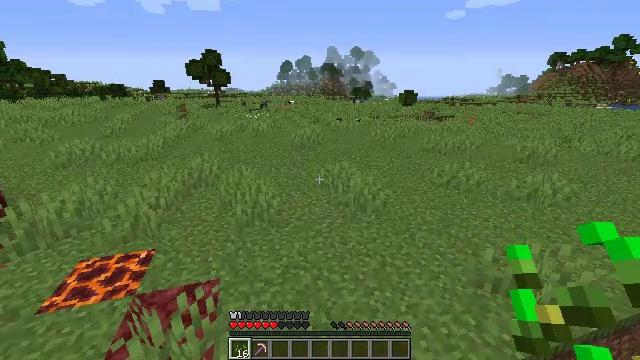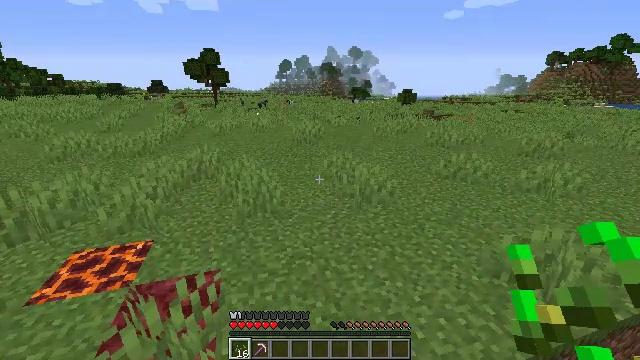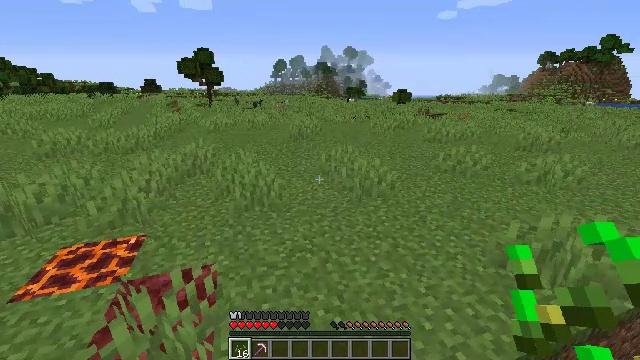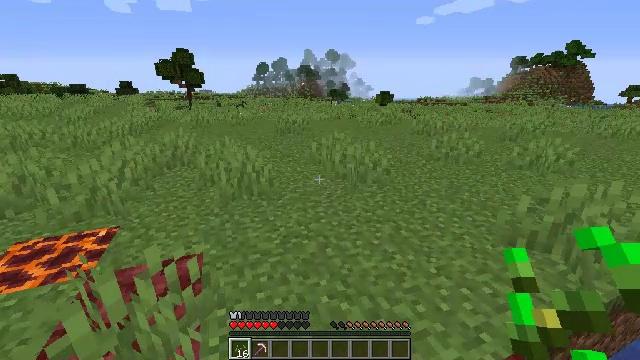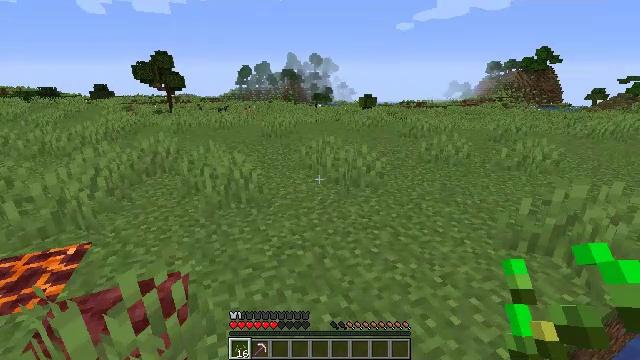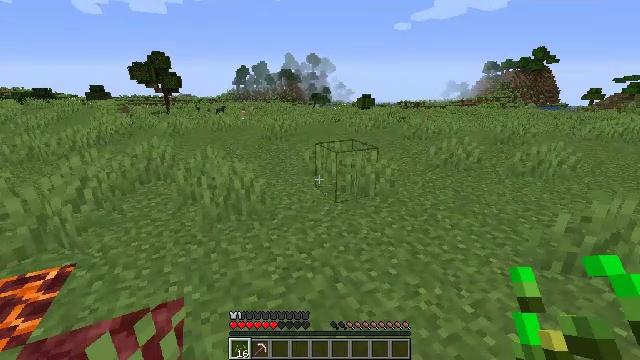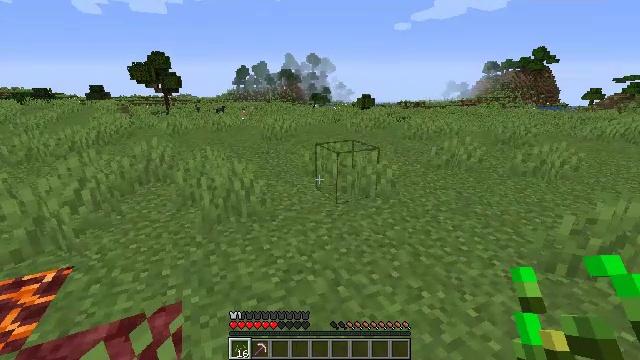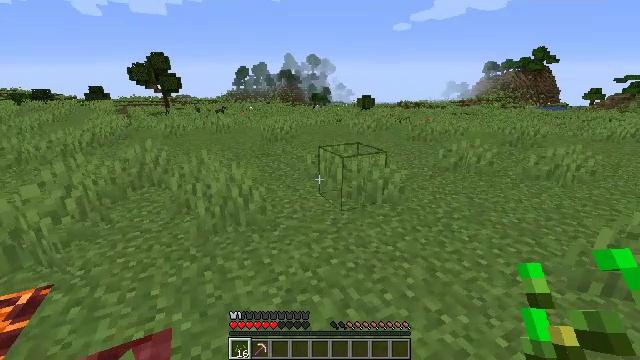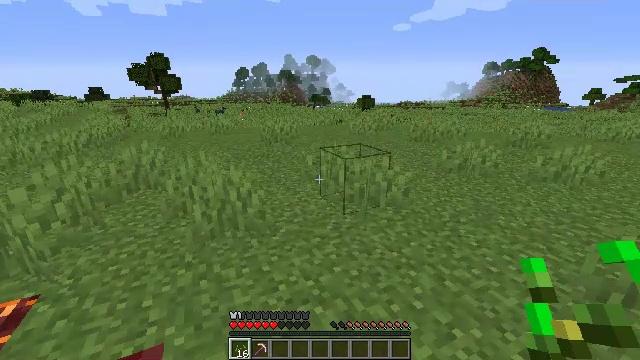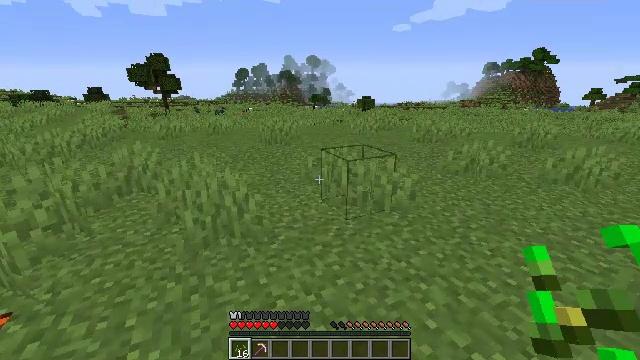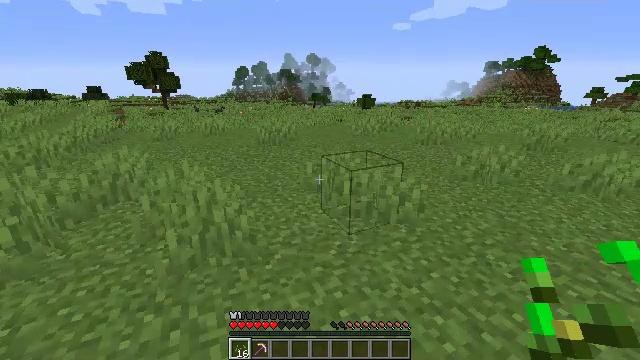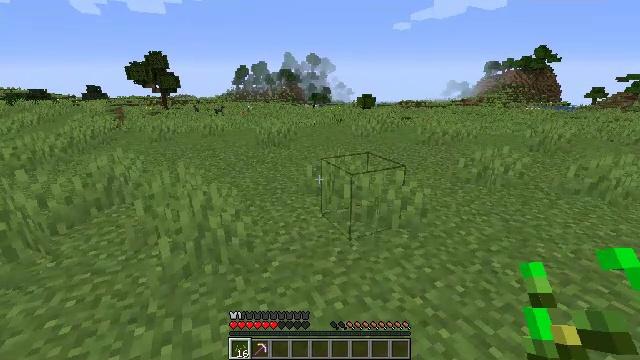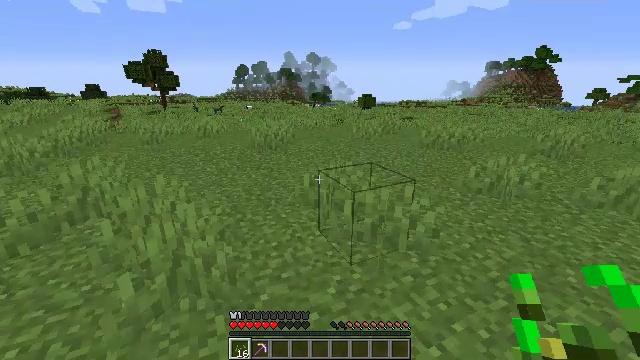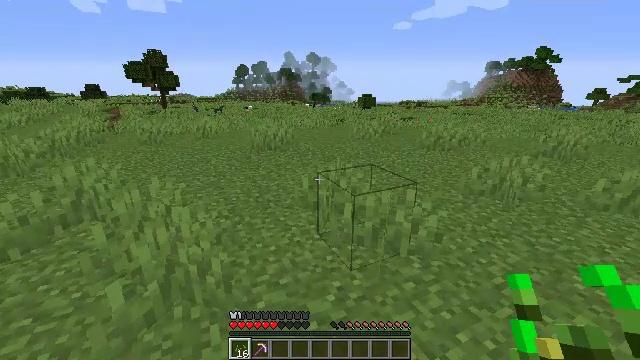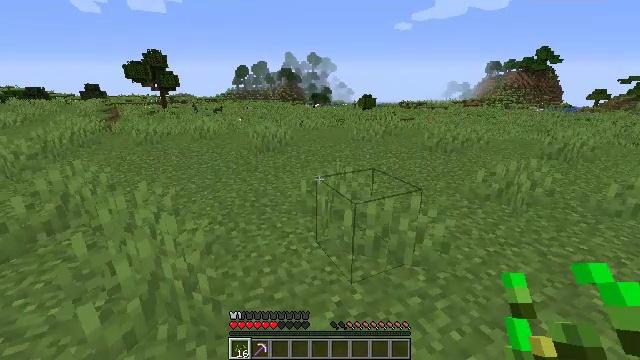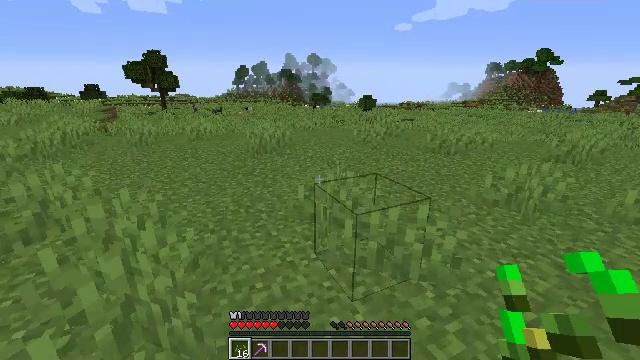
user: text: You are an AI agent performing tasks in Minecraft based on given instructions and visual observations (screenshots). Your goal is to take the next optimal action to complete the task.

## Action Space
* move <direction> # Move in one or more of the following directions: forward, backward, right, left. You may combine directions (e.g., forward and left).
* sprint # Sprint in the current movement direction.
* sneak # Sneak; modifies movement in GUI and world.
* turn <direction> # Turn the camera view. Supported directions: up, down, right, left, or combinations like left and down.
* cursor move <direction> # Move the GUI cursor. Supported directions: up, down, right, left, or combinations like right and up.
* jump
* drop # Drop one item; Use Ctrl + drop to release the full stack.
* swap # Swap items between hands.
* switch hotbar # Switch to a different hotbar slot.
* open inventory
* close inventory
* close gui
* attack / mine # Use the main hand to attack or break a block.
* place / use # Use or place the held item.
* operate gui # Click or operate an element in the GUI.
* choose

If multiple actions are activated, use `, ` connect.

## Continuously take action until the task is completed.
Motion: motion action
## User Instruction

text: Harvest grass block to clear the area.
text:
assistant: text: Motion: move forward and move left, jump
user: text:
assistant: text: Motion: move forward, turn right, jump
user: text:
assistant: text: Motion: move forward, turn right
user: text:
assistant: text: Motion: move forward, turn right
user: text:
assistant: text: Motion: move forward
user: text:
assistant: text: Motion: move forward
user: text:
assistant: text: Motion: move forward
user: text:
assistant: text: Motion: move forward
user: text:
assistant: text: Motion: move forward
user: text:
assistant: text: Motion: move forward
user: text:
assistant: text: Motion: move forward
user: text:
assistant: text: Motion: move forward
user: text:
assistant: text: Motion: move forward
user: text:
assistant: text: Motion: move forward
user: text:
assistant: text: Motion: move forward
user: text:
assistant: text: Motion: move forward
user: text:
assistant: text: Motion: move forward
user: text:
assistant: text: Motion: move forward
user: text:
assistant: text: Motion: move forward
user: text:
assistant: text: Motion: move forward
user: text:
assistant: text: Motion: move forward
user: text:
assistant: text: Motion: move forward
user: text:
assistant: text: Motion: move forward
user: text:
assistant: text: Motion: move forward
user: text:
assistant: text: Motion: move forward
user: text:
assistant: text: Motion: move forward
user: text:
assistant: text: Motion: move forward
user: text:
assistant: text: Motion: move forward
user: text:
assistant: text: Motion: move forward
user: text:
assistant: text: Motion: move forward